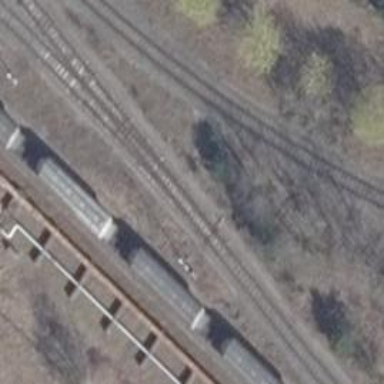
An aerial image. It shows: Railway switch.